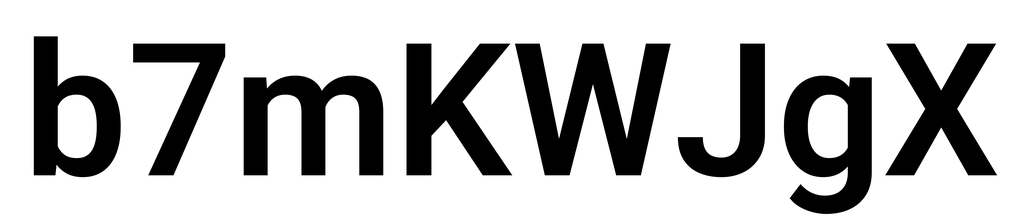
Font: Roboto_SemiBold